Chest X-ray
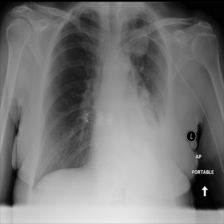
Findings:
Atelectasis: negative
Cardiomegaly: negative
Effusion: negative
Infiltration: negative
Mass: positive
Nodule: negative
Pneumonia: negative
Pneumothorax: negative
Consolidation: negative
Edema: negative
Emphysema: negative
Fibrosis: negative
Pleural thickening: negative
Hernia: negative